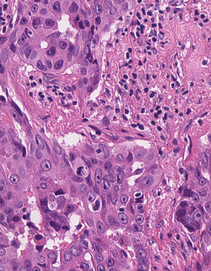
Tumor epithelial tissue: yes
Tumor-associated stroma tissue: yes
Normal tissue: no